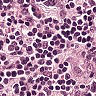
Metastatic tissue present: no